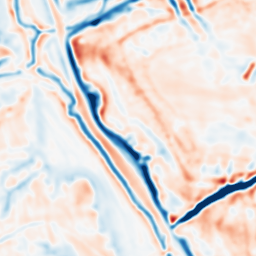
Category: multiscale
Decomposition family: dog_multiscale
Decomposition parameters: sigma_ratio: 1.4
n_scales: 3
base_sigma: 2
Upsampling method: quartic
Upsampling parameters: scale: 2
Upsampling scale: 2